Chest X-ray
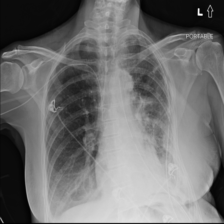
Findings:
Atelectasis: negative
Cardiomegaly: negative
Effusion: negative
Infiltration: negative
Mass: negative
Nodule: negative
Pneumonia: negative
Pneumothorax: negative
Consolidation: negative
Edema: negative
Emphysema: negative
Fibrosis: negative
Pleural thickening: negative
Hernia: negative